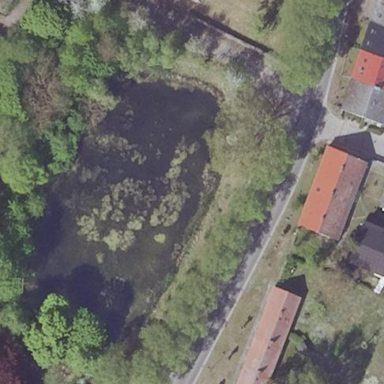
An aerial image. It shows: Pond with natural water.